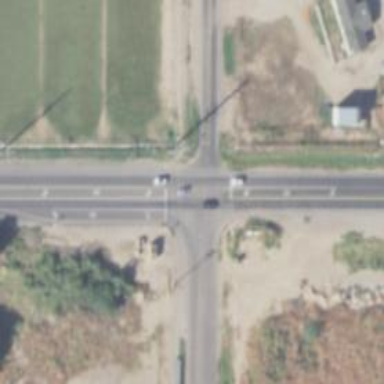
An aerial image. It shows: Road with stop sign.